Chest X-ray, PA view. Patient: 86 years old, sex F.
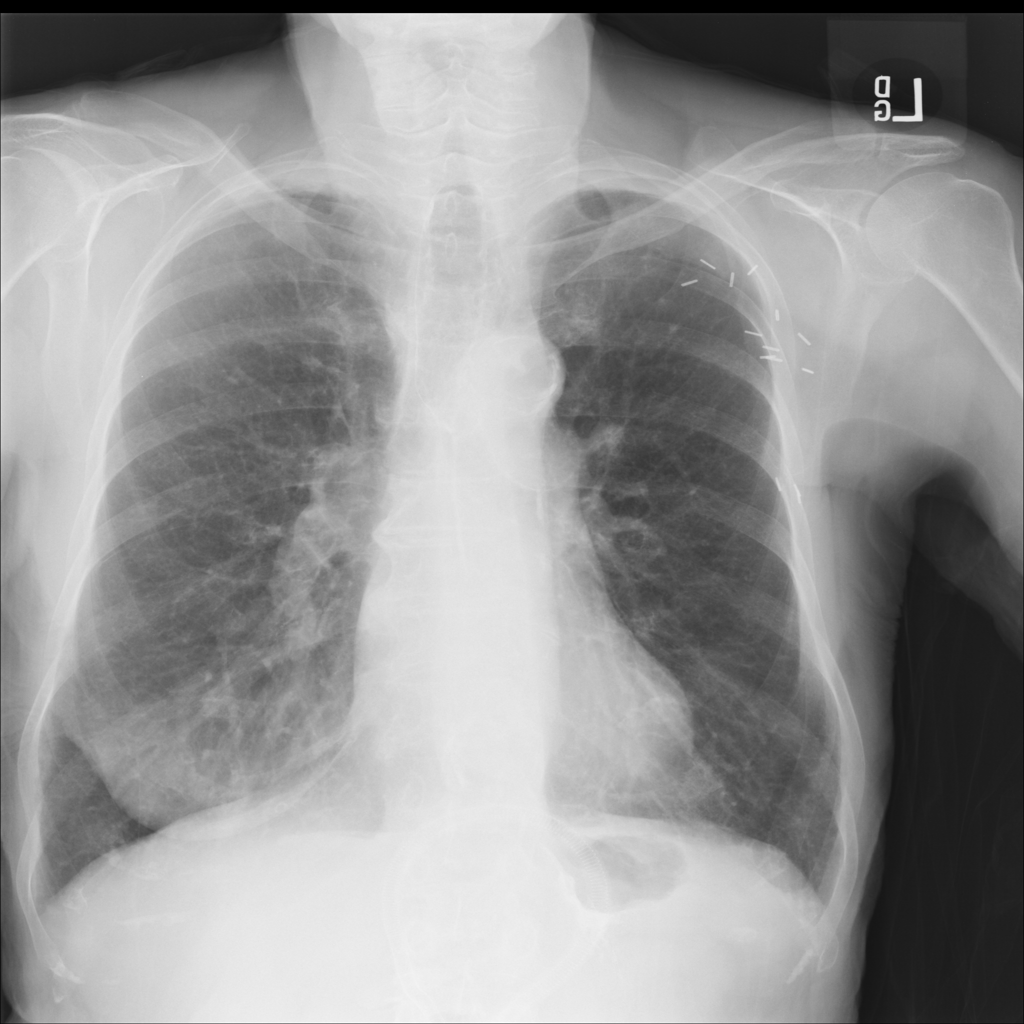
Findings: No Finding